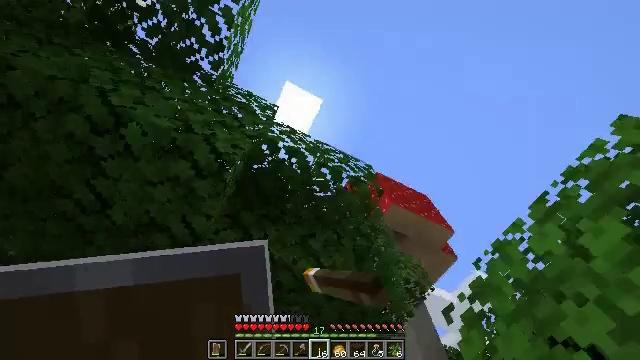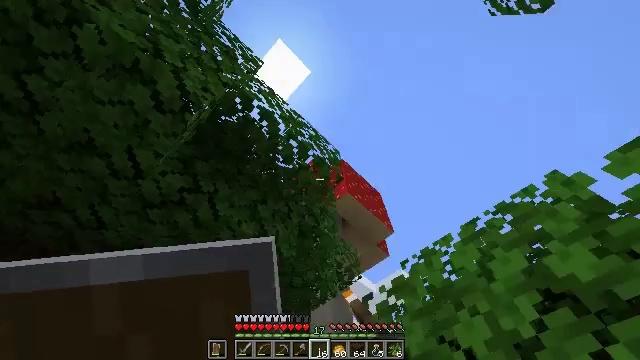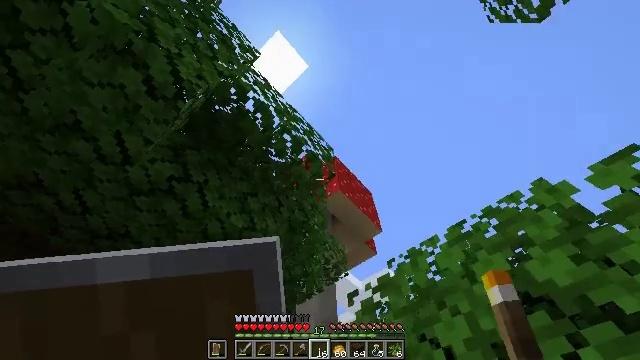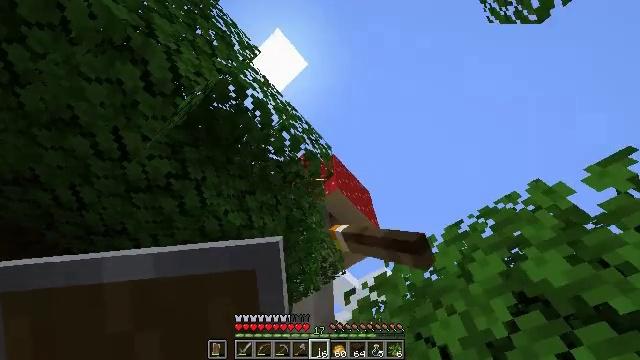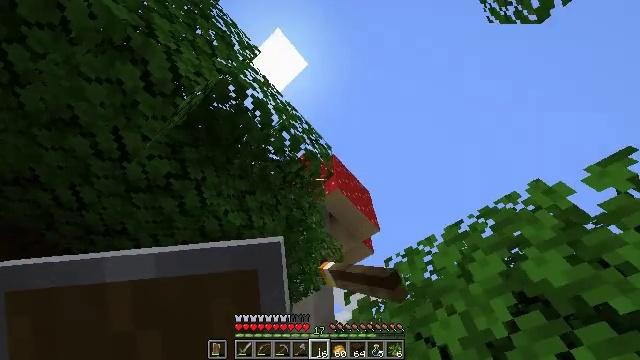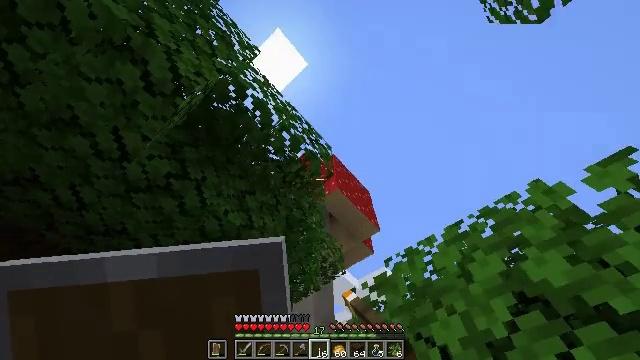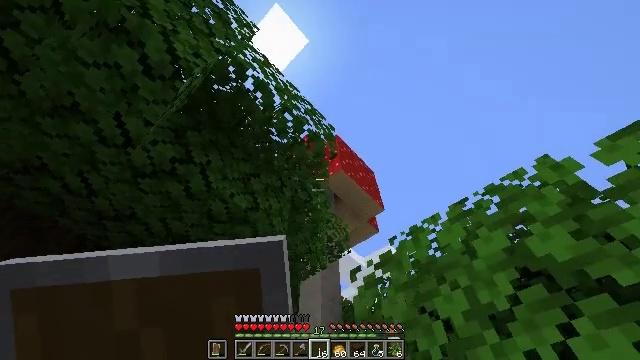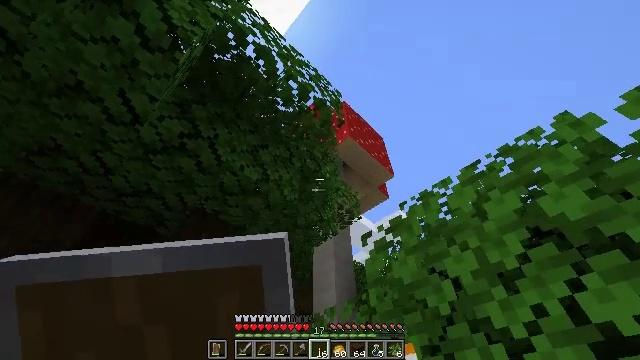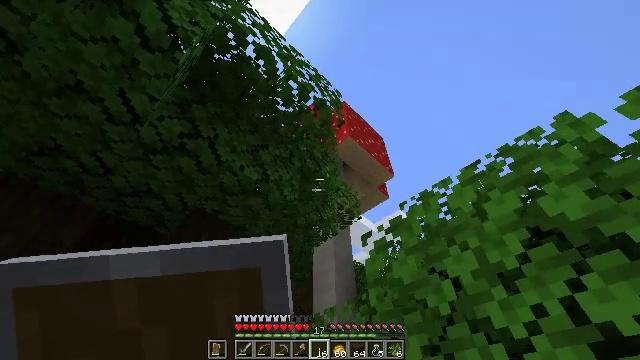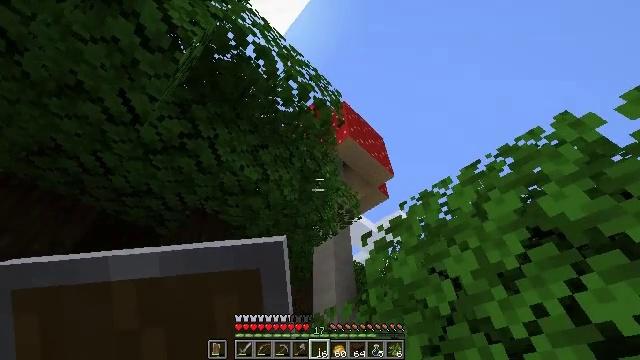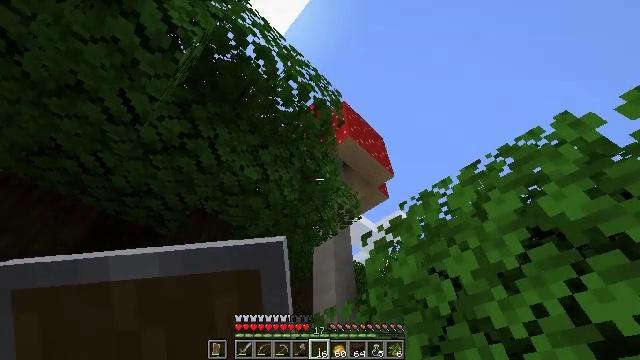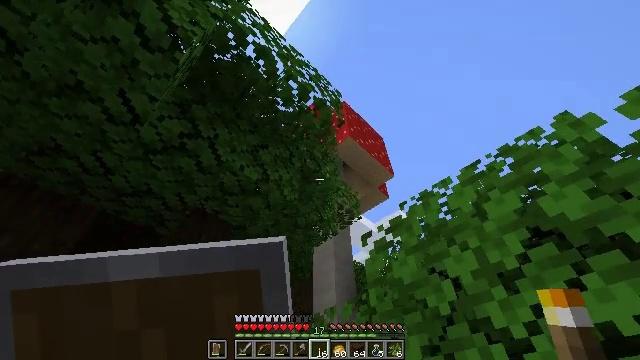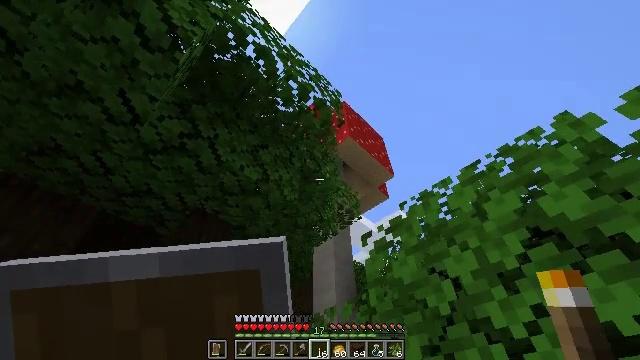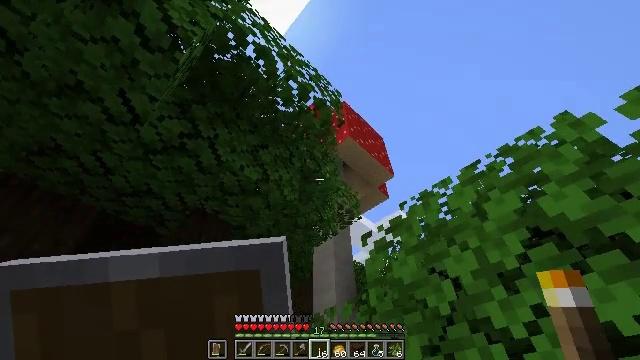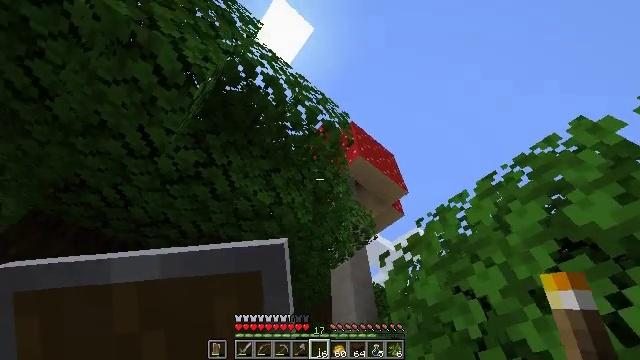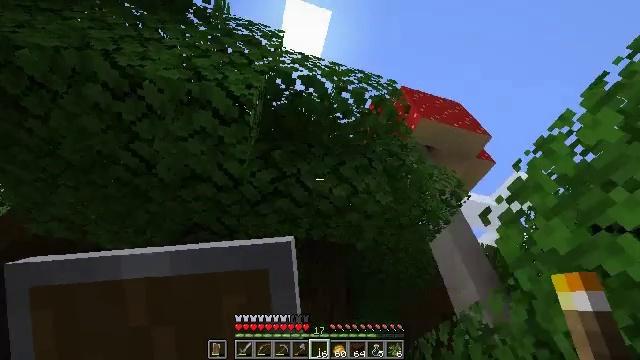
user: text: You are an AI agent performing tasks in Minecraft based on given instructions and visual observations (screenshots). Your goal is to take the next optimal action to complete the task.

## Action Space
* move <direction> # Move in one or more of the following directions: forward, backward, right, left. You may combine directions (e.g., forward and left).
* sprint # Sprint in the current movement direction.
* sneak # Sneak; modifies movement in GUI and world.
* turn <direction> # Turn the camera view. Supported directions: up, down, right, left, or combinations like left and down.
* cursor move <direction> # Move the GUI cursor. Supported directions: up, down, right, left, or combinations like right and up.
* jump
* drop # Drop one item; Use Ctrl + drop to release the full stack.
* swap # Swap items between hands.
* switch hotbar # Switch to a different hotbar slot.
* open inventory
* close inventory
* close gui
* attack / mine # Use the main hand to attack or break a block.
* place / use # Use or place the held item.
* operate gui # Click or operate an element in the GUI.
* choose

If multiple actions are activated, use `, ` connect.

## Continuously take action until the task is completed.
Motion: motion action
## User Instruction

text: Use shears to efficiently mine dark oak leaves.
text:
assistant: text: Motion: turn right and down, attack / mine
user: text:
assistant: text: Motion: turn right, attack / mine
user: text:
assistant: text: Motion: attack / mine
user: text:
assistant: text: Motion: attack / mine
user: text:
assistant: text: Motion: attack / mine
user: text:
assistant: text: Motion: turn left and down, attack / mine
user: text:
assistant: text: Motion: turn left and down, attack / mine
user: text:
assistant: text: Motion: attack / mine
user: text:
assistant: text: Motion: attack / mine
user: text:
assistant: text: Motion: attack / mine
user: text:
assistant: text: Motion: attack / mine
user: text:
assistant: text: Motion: attack / mine
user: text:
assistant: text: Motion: attack / mine
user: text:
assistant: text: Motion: turn left and up, attack / mine
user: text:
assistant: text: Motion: turn left and down, attack / mine
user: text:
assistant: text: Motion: attack / mine
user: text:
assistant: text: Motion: turn right and up, attack / mine
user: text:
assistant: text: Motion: attack / mine
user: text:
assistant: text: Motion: turn right, attack / mine
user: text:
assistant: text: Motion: turn right and down, attack / mine
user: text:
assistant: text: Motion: attack / mine
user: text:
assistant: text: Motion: attack / mine
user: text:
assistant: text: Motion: attack / mine
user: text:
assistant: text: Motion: attack / mine
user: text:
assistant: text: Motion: attack / mine
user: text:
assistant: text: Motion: attack / mine
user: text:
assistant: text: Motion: turn right, attack / mine
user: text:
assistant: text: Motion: attack / mine